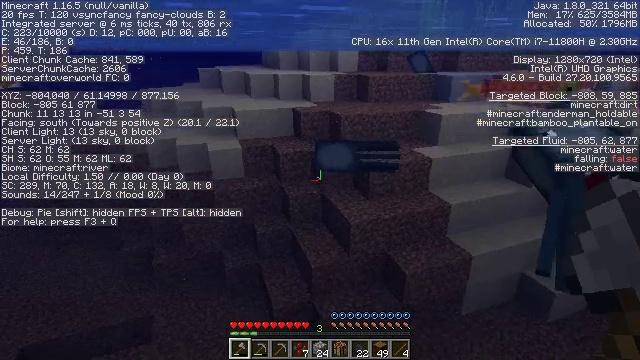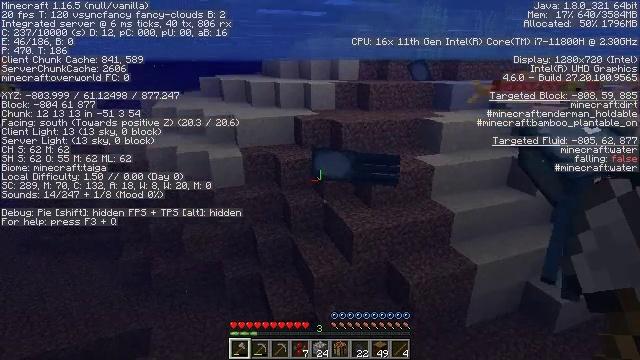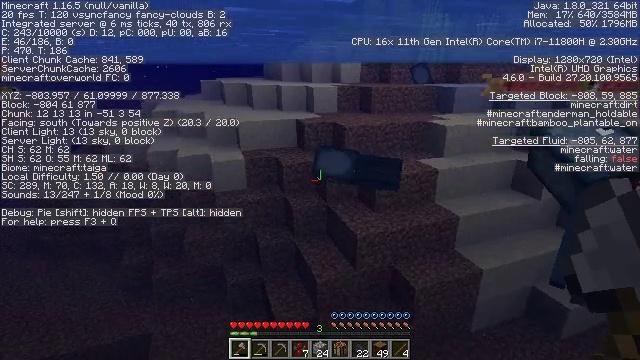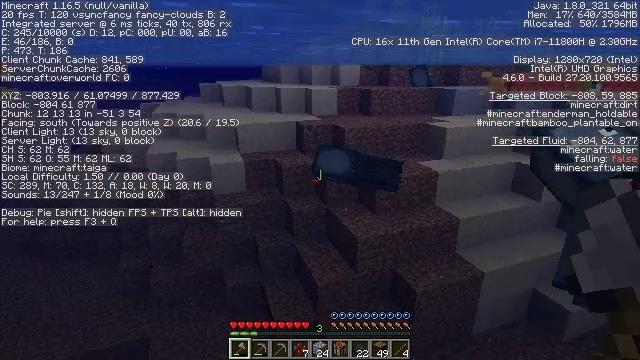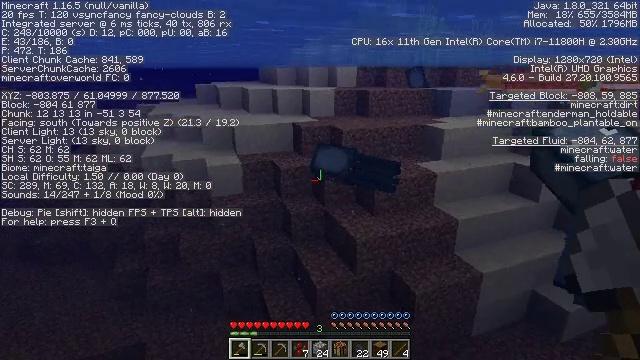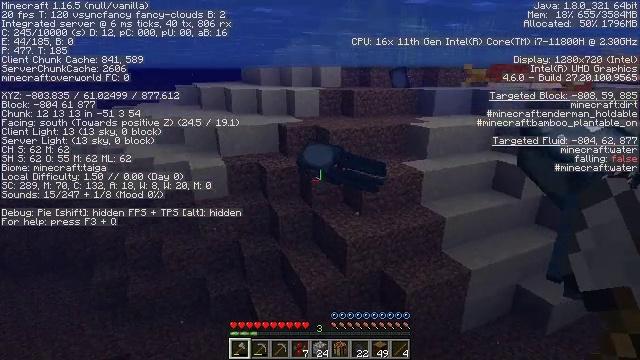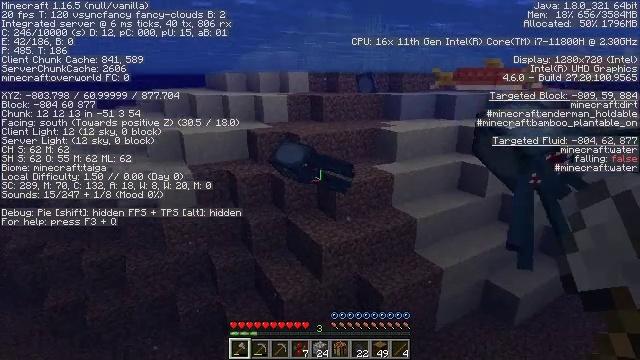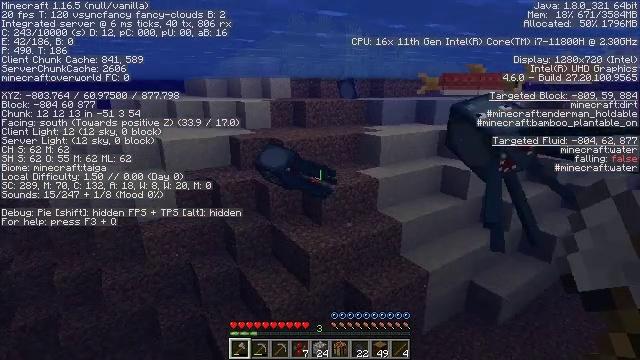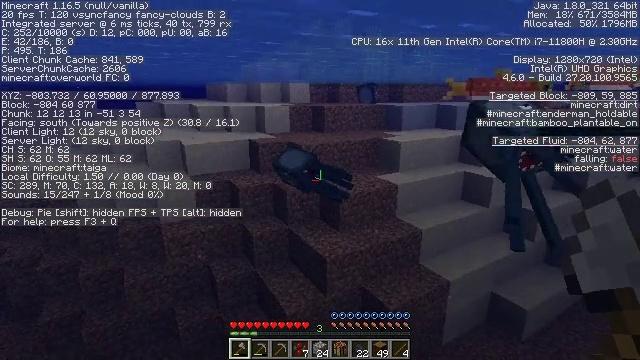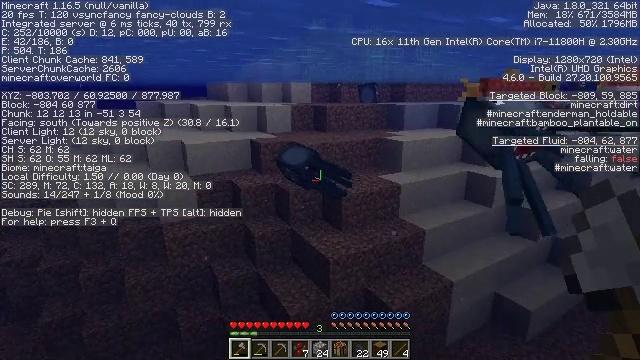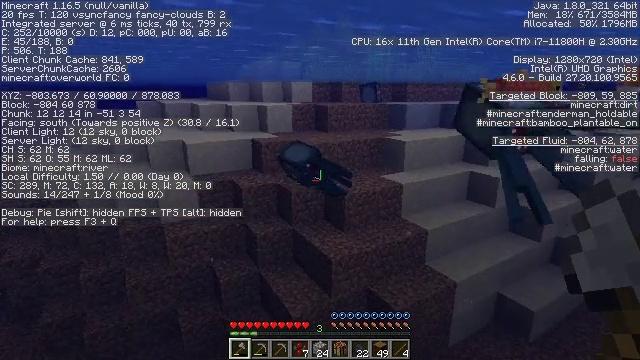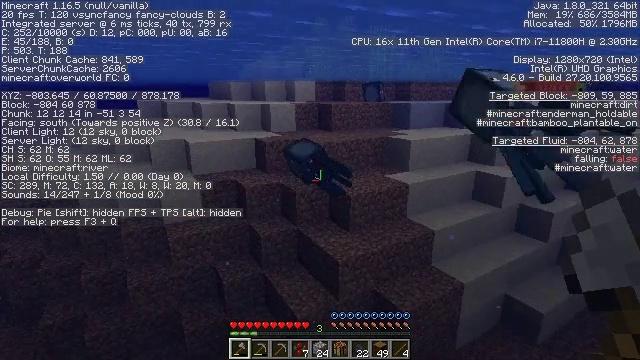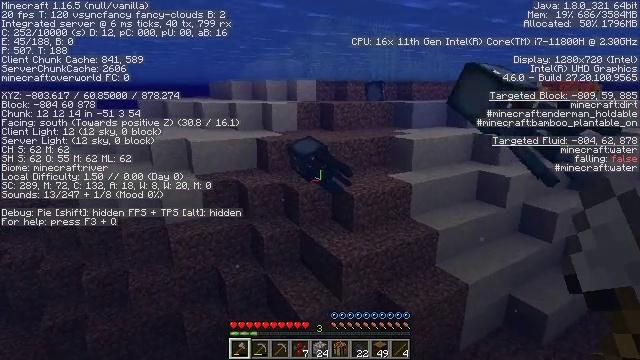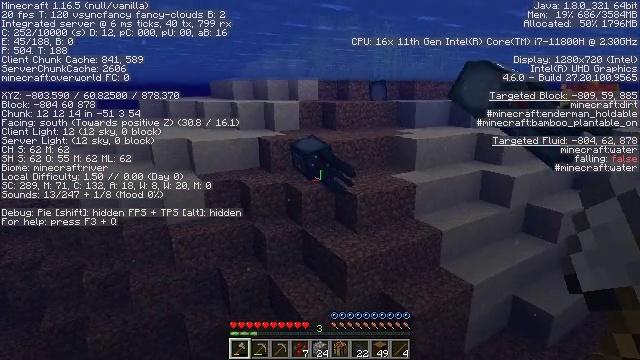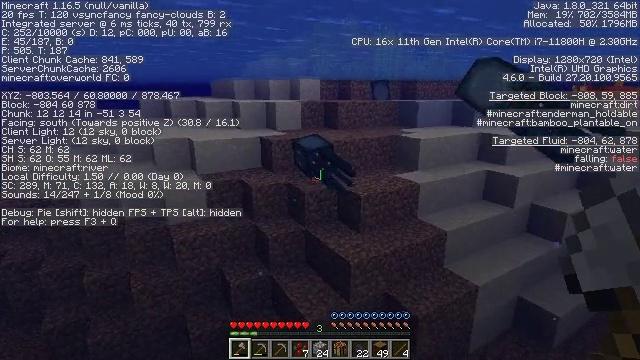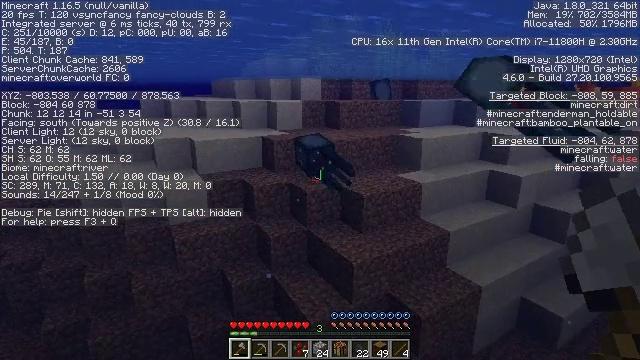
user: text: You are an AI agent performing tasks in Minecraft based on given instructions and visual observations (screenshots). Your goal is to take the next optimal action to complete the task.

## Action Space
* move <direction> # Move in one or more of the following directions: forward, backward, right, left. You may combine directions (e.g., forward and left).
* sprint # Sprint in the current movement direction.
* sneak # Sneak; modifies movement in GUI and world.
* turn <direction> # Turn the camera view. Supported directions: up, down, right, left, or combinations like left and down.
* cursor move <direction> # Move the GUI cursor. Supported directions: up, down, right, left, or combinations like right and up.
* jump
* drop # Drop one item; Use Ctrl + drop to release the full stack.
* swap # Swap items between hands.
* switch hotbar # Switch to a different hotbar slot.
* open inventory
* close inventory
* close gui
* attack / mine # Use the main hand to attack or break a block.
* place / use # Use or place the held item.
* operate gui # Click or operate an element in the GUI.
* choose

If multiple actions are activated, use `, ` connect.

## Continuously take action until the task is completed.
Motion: motion action
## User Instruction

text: Fish and kill the salmon.
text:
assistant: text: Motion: move forward and move left, turn up
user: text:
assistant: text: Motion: move forward and move left
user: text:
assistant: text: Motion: move forward and move left
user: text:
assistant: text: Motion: move forward and move left
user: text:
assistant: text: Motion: move forward and move left, turn right
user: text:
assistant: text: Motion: move forward and move left, turn right and up
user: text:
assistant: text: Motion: move forward and move left, turn right and up
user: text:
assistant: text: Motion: move forward and move left, turn left
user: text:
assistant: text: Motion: move forward and move left
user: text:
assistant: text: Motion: move forward and move left
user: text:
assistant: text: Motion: move forward and move left
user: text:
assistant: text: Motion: move forward and move left
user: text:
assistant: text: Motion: move forward and move left
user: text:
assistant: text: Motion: move forward and move left
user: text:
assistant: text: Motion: move forward and move left
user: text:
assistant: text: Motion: move forward and move left
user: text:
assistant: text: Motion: move forward and move left
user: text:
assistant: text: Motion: move forward and move left, turn up
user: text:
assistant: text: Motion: move forward and move left, turn up
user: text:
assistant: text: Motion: move forward, turn up
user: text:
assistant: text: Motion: move forward
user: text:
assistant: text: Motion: move forward
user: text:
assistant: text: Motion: move forward
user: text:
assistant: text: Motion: move forward
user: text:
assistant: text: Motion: move forward
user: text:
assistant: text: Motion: move forward and move left
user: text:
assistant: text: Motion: move forward and move left, turn right
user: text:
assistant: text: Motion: move forward and move left, turn right and up
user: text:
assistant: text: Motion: move forward and move left, turn right and up
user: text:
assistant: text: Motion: move forward and move left